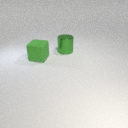
large green rubber cube to the left of large green metal cylinder